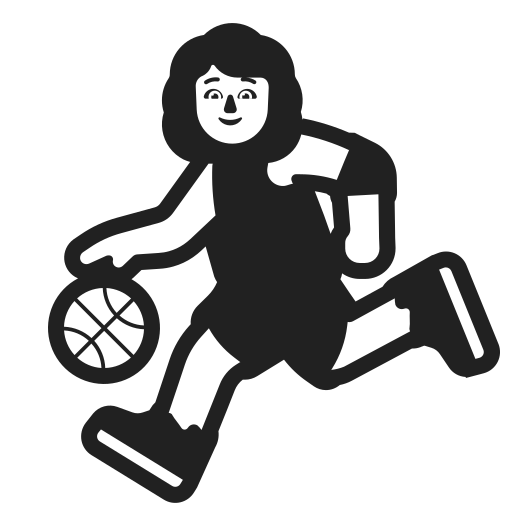
woman bouncing ball high contrast default